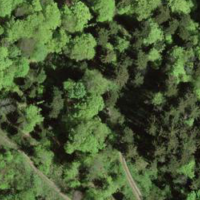
EUNIS habitat code: 44
Species observed at this site:
Saxifraga rotundifolia
Campanula trachelium